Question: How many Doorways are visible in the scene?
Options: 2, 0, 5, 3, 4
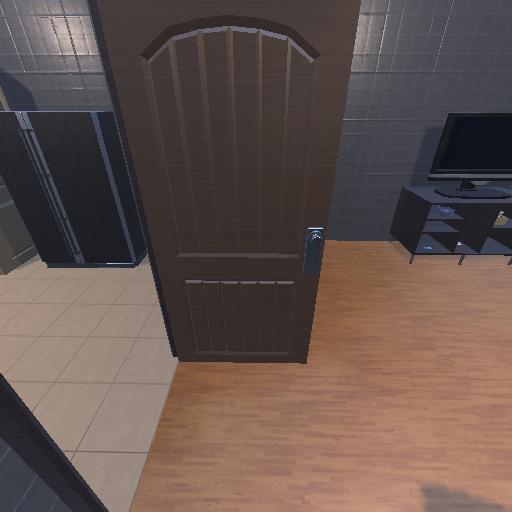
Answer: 2